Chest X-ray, PA view. Patient: 74 years old, sex M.
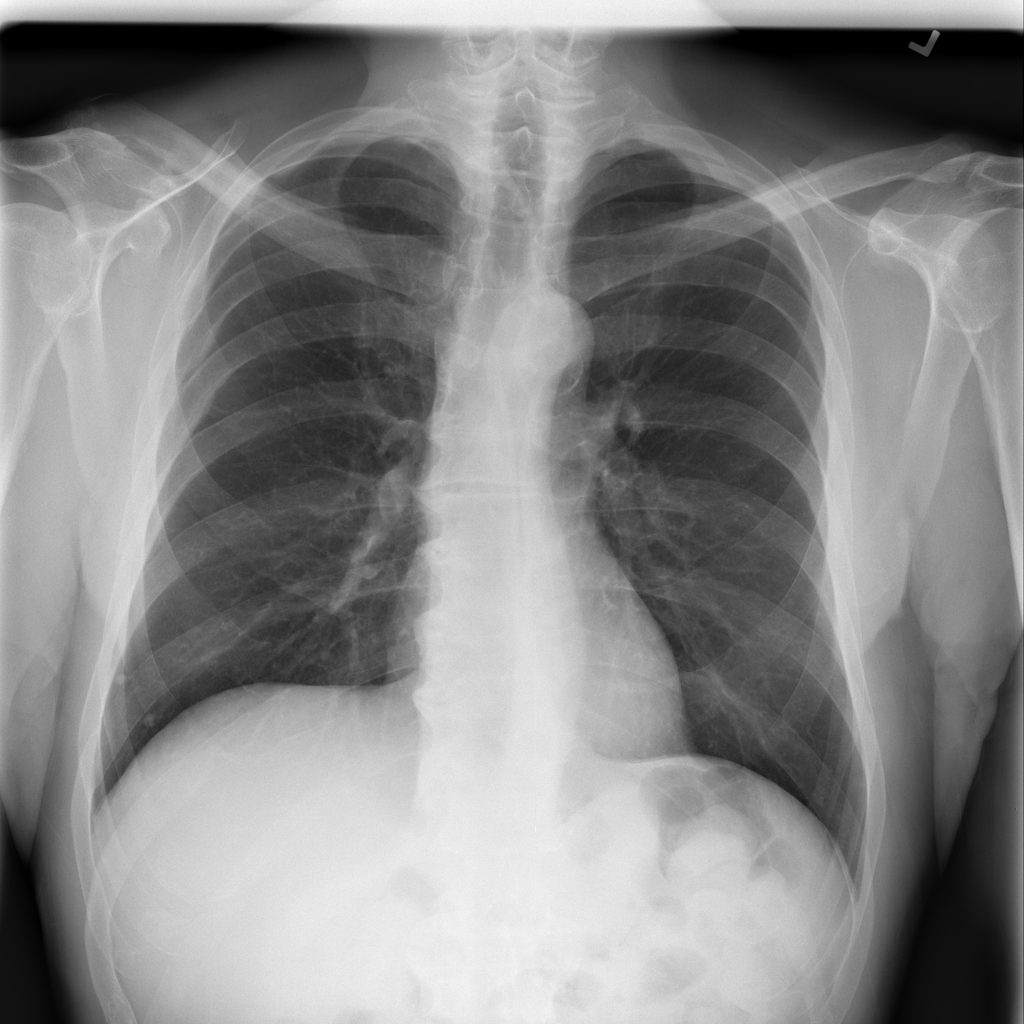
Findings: No Finding